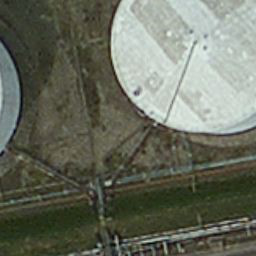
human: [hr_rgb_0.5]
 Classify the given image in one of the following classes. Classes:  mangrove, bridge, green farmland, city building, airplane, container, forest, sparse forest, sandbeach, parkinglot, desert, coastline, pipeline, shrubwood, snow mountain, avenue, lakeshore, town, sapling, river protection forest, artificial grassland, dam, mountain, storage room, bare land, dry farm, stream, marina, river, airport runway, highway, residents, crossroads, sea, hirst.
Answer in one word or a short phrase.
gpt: storage room